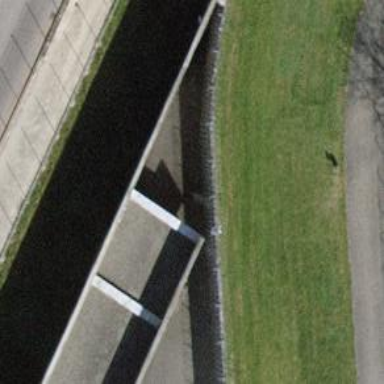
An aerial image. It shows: Wall barrier.